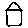
Label: house